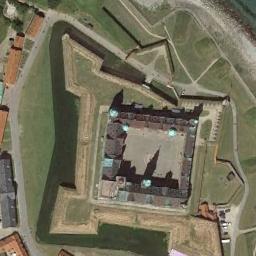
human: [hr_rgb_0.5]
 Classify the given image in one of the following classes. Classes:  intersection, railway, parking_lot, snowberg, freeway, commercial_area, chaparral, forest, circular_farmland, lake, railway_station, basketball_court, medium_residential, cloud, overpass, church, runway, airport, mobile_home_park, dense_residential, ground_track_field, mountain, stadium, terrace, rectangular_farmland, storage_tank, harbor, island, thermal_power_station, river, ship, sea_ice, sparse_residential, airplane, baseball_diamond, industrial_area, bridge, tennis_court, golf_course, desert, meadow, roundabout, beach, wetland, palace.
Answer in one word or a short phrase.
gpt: palace